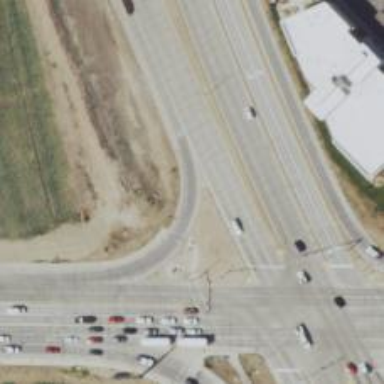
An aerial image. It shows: Trunk link highway.